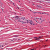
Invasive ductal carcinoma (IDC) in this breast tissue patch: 0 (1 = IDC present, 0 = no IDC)